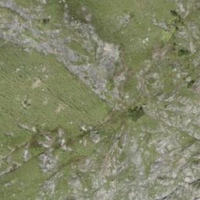
EUNIS habitat code: 23
Species observed at this site:
Turdus torquatus